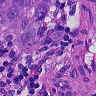
Metastatic tissue present: yes